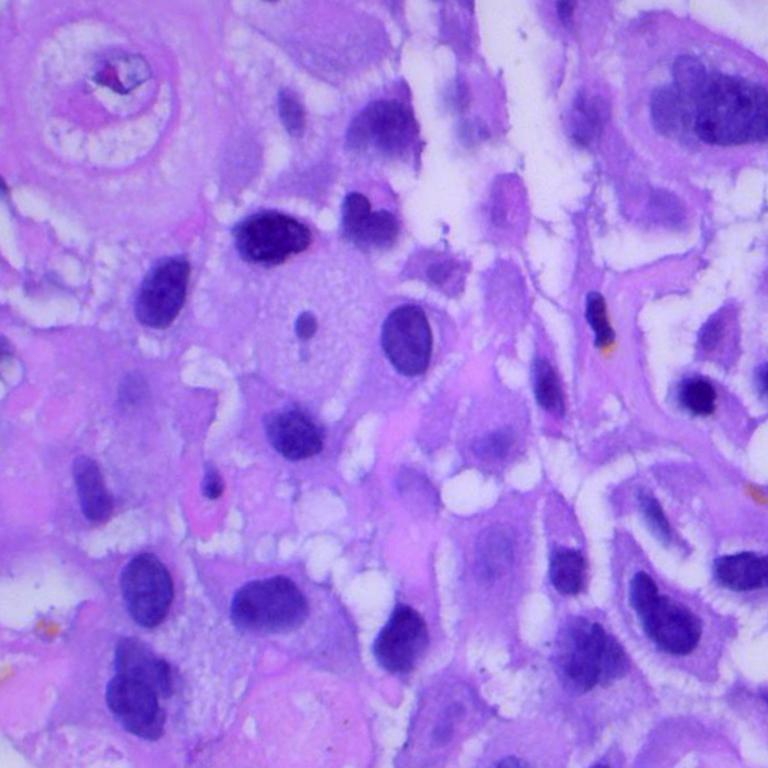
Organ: lung
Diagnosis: squamous carcinomas